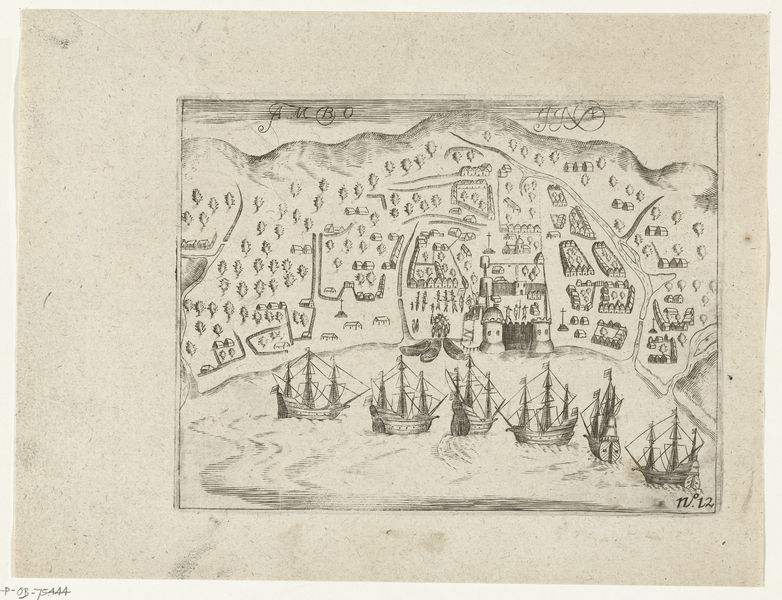
Titel: Aankomst van de vloot te Ambon
Standort: Amsterdam
Institution: Rijksmuseum
Schlagwörter: people, tree, hills, house, landscape, mountains, ship, water, houses, trees, village, drawing, castle, cross, boats, sail, city, buildings, map, ships, guard, land, port, sailing, chart, dock, fortress, montains, habour, 12, maps, ambo, draqinf, no. 12, cirty